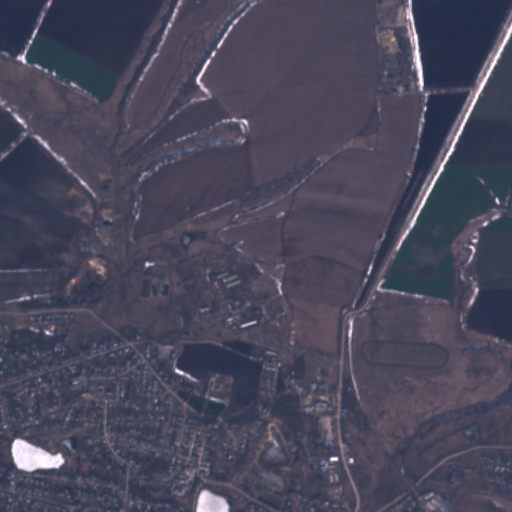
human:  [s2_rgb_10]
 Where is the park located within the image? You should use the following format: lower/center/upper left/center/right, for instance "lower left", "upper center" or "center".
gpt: The park is located in the lower center of the image.
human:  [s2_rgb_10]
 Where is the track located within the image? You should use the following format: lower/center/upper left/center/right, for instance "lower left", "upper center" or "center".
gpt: The track is located in the lower center of the image.
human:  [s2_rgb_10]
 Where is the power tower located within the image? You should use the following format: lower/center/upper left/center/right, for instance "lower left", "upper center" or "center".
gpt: There is no power tower in the image.